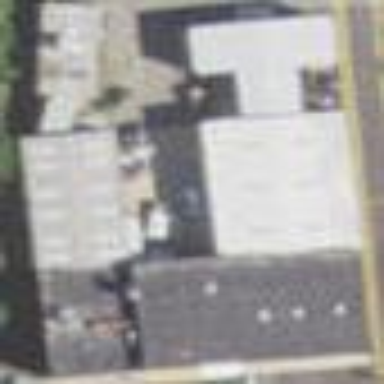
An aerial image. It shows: Building used as car repair shop.